Question: I've been trying to plot an ellipse (circle) with two different sections, represented by two different line styles. Because I am plotting an ellipse with 3D coordinates in a 2D space, I want the portion of the ellipse, with Z<0, to be a different line style and for Z>0 yet another line style. However, I end up with a line running through the middle of the ellipse. Here is a short portion of my code and a sample image:
'''
import matplotlib.pyplot as plt
import numpy as np
class orbels:
import numpy as np
def __init__(self,a,e,i,O,w):
# import numpy as np
self.a=a
self.e=e
self.i=i*np.pi/180
self.O=O*np.pi/180
self.w=w*np.pi/180
def kep2cart(self):
cos=np.cos
sin=np.sin
pi=np.pi
theta=np.linspace(0,2*pi,500)
x=np.zeros(len(theta))
y=np.zeros(len(theta))
z=np.zeros(len(theta))
for j,t in enumerate(theta):
R=self.a * (1.-(self.e)**2)/(1+self.e * cos(t))
x[j]=R*(cos(self.O)*cos(self.w+t)-sin(self.O)*sin(self.w+t)*cos(self.i))
y[j]=R*(sin(self.O)*cos(self.w+t)+cos(self.O)*sin(self.w+t)*cos(self.i))
z[j]=R*sin(self.w+t)*sin(self.i)
return x,y,z
jup=orbels(5.2,0.048,1.3,100,14.8)
x5,y5,z5=jup.kep2cart()
plt.plot(x5[z5<0],y5[z5<0],'r--')
plt.plot(x5[z5>0],y5[z5>0],'r-',lw=2)
plt.plot(0,0,'ko',markersize=3)
plt.axis('equal')
plt.xlabel('X [AU]')
plt.ylabel('Y [AU]')
plt.xlim(-6,6)
plt.ylim(-6,6)
plt.legend()
plt.show()
'''
The snippet above produces the following figure

There is a line running through the middle of the ellipse. I guess, the part where the ellipse is drawn with a continuous line, the data points jump from one end of the figure to the other, causing matplotlib to connect the points.
One way to overcome this issue is instead of using lines I could use points but then I need a whole lot of points to represent the continuous part of the ellipse.
Any help will be very much appreciated!
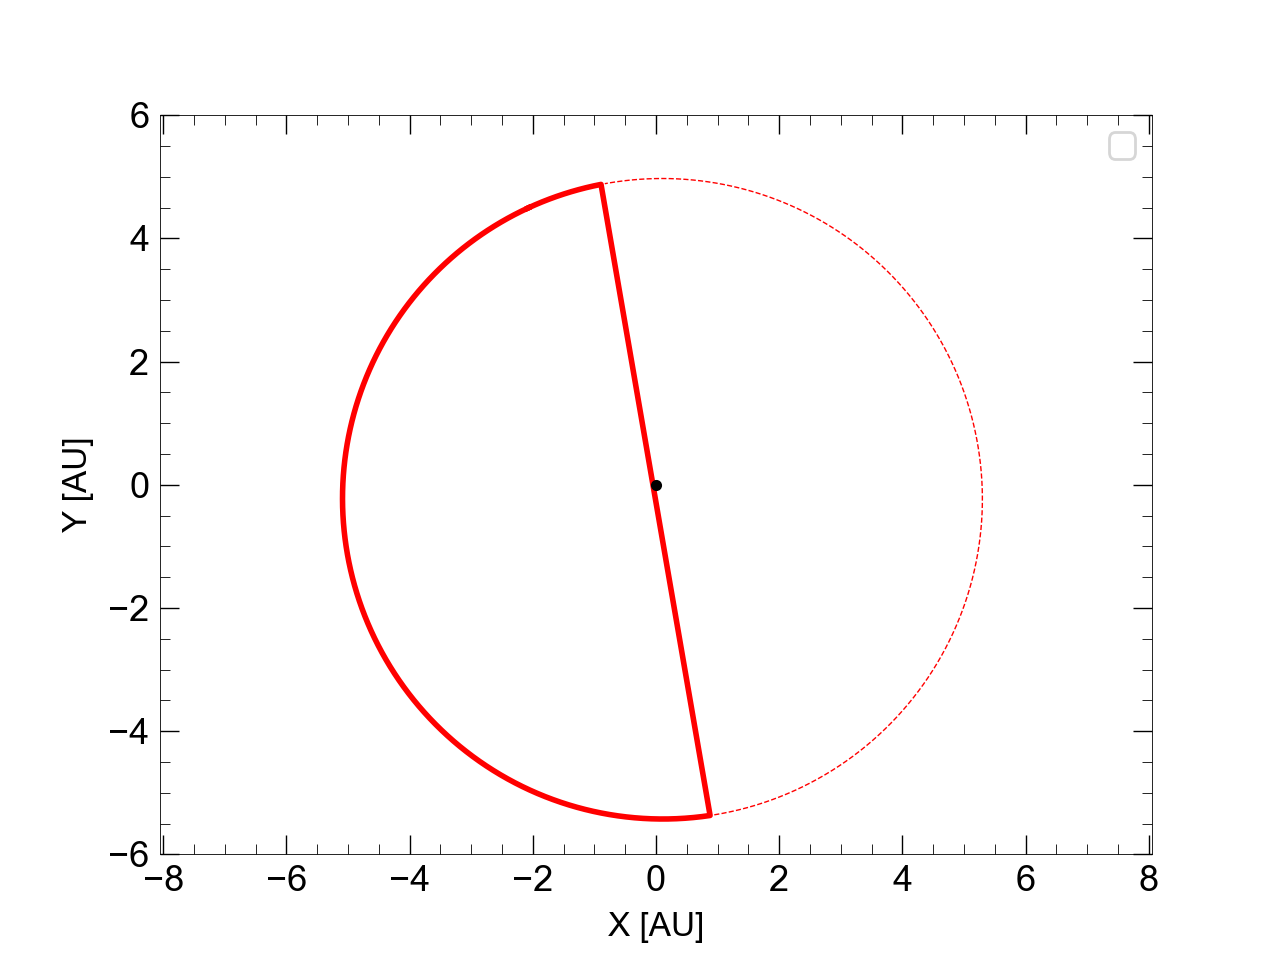
Answer: When you write 'x5[z5<0]', you create a shorter array, with all positive z-values filtered away. 'plt.plot()' will connect the points in the order they are encountered, which can lead to the superfluous diagonal line.
With a <URL>' skips the missing segments.
'''
from numpy import ma
plt.plot(ma.array(x5, mask=z5 < 0), ma.array(y5, mask=z5 < 0), 'r--')
plt.plot(ma.array(x5, mask=z5 > 0), ma.array(y5, mask=z5 > 0), 'r-', lw=2)
'''
<URL>